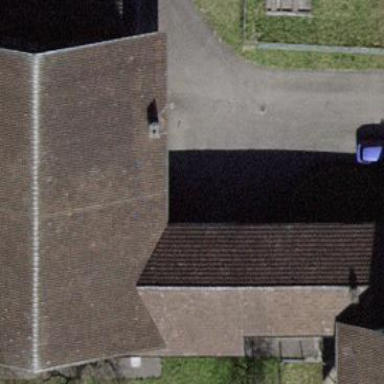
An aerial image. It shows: Farm building.